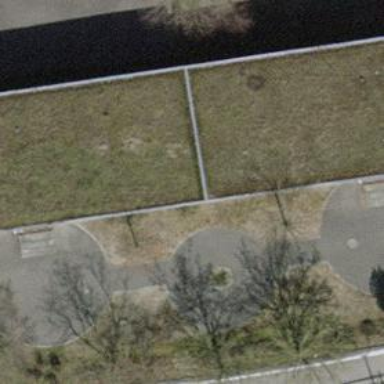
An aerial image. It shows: School building with flat roof.